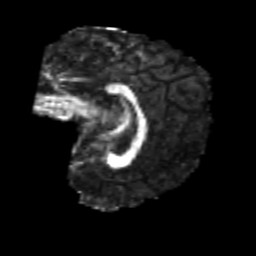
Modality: FA
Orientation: sagittal
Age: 21
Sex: female
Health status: healthy
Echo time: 0.074 s